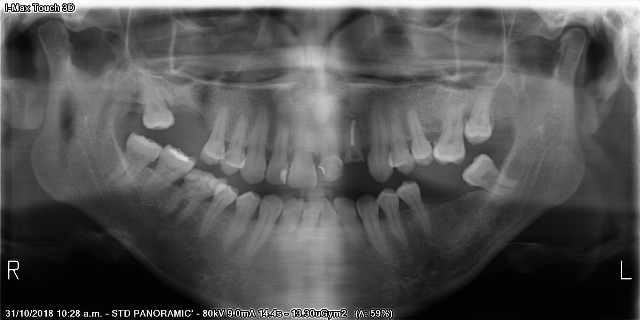
adult